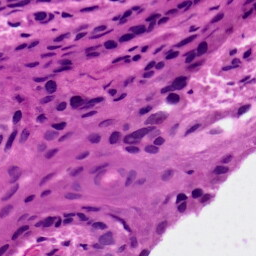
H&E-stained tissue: Skin